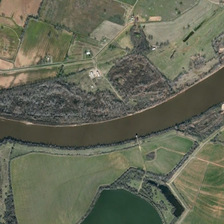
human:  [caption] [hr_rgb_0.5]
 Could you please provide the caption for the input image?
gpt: many green plants and farmlands are in two sides of a curved river .

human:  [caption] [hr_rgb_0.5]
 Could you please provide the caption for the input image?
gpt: many green plants and farmlands are in two sides of a curved river .

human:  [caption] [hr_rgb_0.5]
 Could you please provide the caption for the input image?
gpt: many green plants and farmlands are in two sides of a curved river .

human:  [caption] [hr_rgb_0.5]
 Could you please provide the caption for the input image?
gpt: many green plants and farmlands are in two sides of a curved river .

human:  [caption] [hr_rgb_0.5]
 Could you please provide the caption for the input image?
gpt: many green plants and farmlands are in two sides of a curved river .